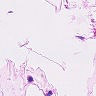
Metastatic tissue present: no